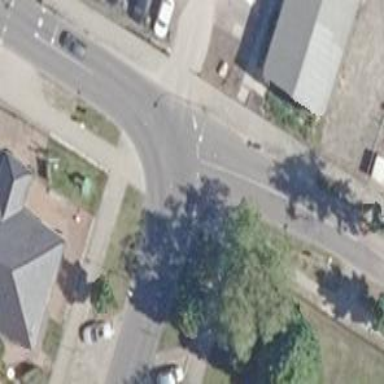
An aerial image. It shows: Tertiary road with asphalt surface and separate sidewalks. Diagonal street-side parking lanes on both sides of the road.